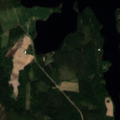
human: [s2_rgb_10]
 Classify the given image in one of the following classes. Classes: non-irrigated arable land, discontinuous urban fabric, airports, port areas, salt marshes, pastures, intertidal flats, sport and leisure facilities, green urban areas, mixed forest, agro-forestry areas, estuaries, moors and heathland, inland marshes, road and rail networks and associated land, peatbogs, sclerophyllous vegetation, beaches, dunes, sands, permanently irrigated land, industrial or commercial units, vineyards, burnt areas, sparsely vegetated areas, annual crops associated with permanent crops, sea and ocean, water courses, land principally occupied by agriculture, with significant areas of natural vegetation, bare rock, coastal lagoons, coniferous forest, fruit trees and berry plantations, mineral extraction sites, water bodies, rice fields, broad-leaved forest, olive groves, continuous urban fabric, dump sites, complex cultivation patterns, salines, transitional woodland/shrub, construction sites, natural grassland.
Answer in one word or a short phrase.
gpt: land principally occupied by agriculture, with significant areas of natural vegetation, coniferous forest, mixed forest, water bodies